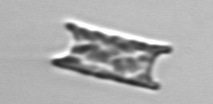
Label: Eucampia